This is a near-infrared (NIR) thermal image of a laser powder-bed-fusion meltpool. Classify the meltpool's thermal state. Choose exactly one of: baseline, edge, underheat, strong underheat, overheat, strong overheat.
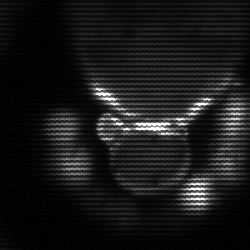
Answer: baseline